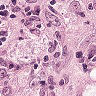
Metastatic tissue present: yes